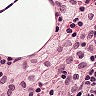
Metastatic tissue present: no